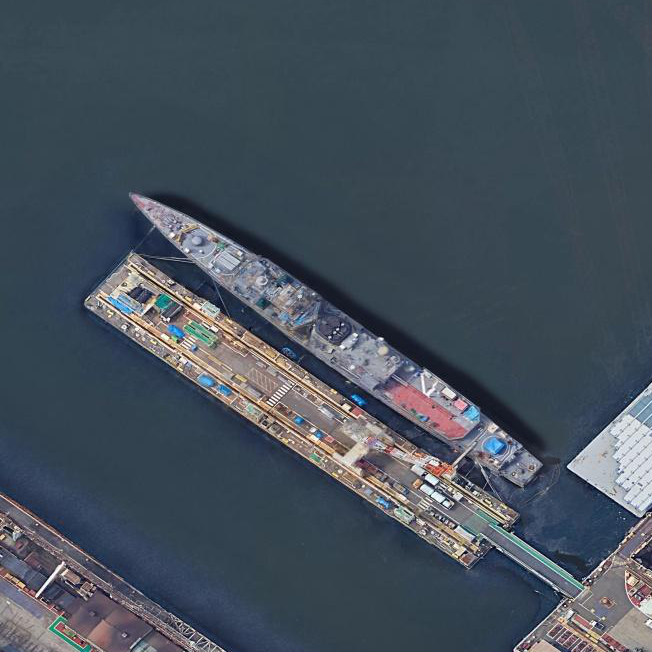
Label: cruiser